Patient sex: F
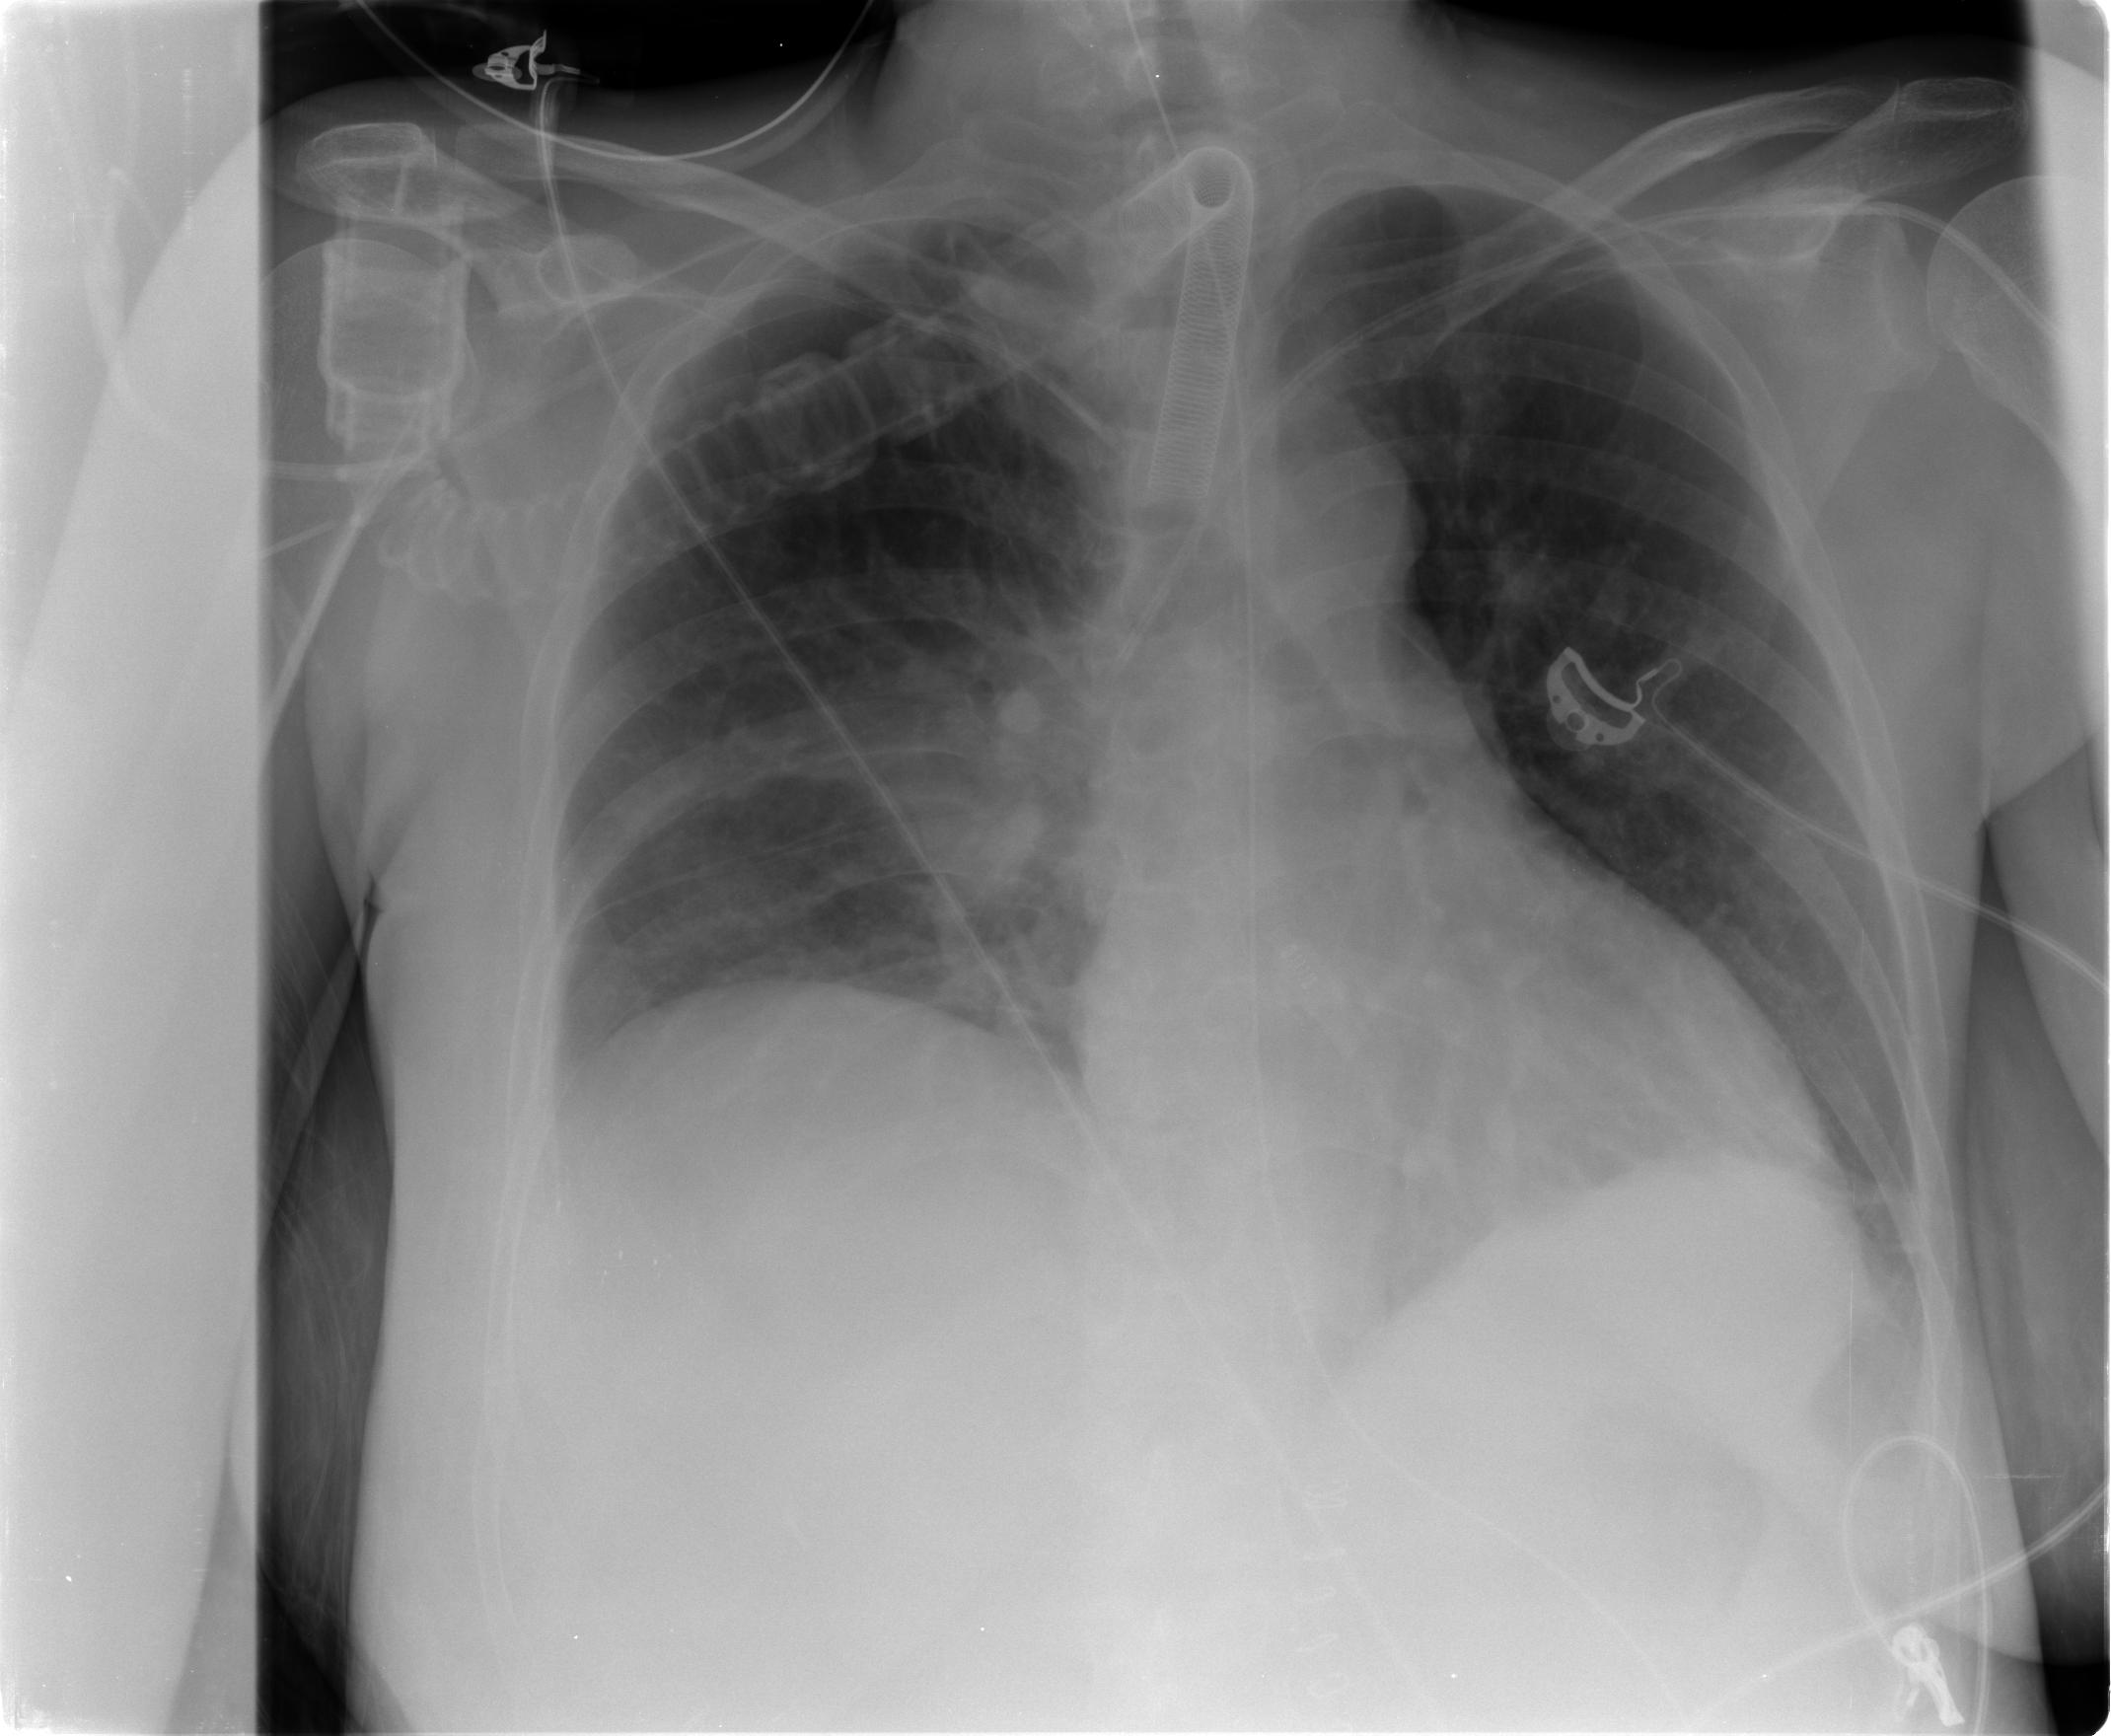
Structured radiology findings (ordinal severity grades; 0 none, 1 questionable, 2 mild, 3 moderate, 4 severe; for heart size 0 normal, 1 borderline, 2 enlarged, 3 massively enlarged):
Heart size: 0
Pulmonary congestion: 2
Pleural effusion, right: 0
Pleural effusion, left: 0
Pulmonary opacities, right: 2
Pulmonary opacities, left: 3
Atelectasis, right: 2
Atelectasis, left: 0